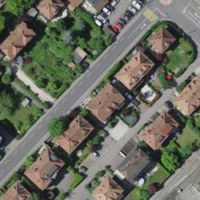
EUNIS habitat code: 54
Species observed at this site:
Paeonia officinalis
Cotinus coggygria
Erigeron karvinskianus